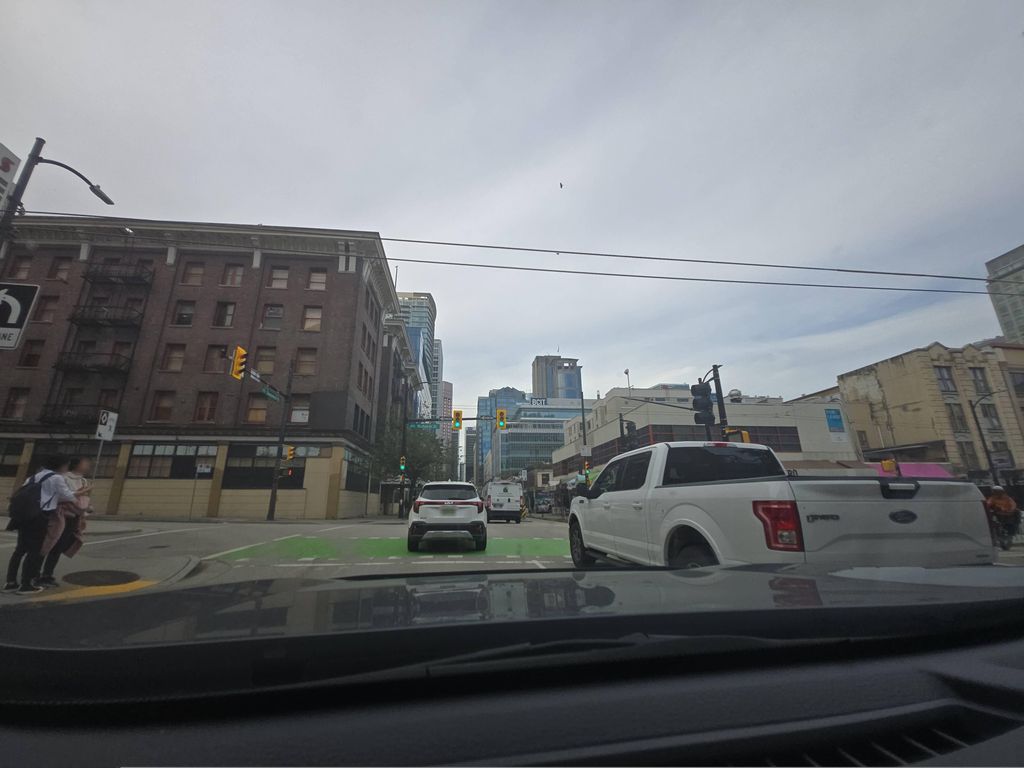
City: vancouver